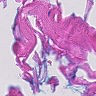
Metastatic tissue present: no